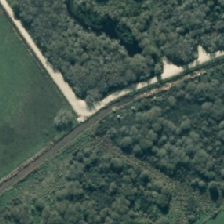
Land cover: herbaceous_freshwater_vege